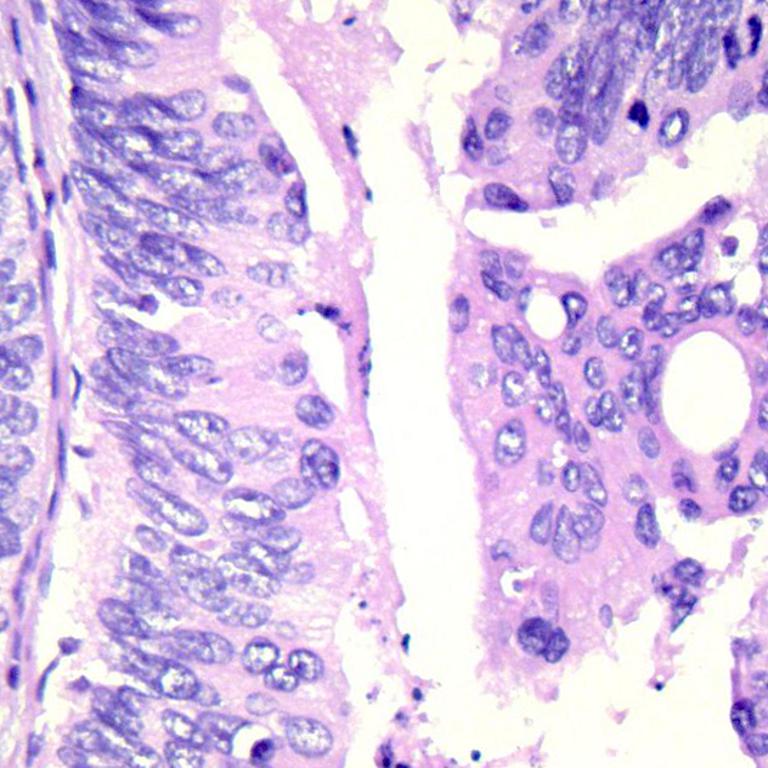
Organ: colon
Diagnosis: adenocarcinomas